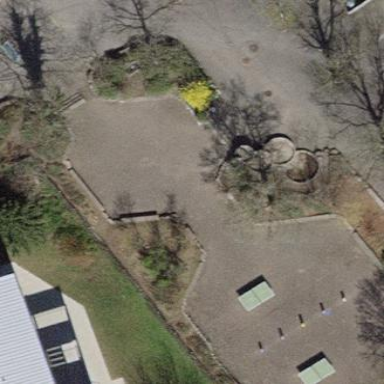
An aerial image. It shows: School building with swimming facility.